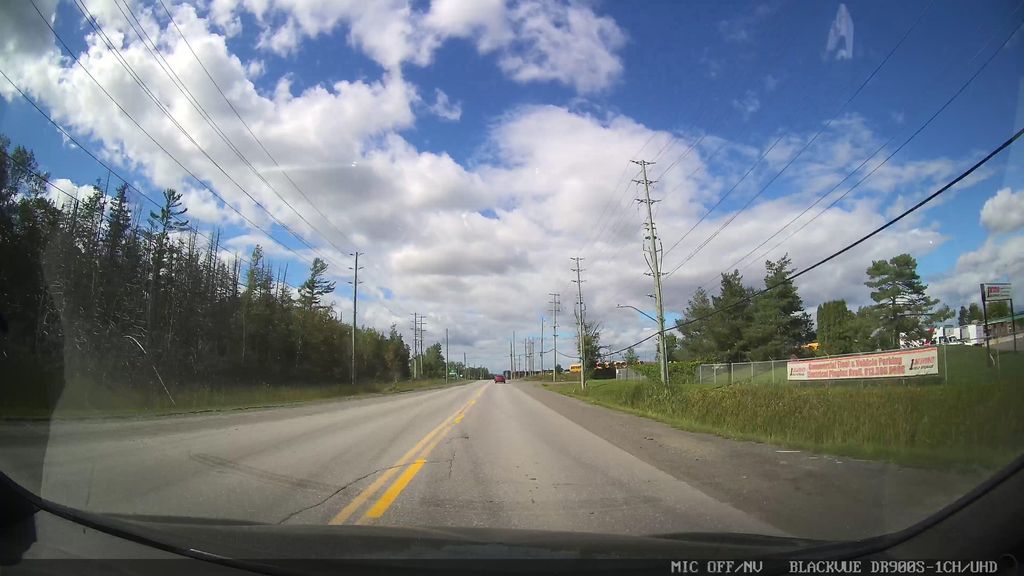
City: ottawa-gatineau